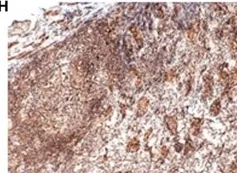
Pituitary gland serial sections from a representative area of the patient's pituitary biopsy. Pituitary gland serial sections from a representative area of the patient's pituitary biopsy, showing the most relevant immune-histopathological findings. Note the germinal center consisting of CD20+ B cells and peripheral CD3+ T cells (classified as T lymphocytes). Both CD4+ (helper) and CD8+ (cytotoxic) lymphocytes were found, as well as abundant macrophages (CD68+). T-regulatory cells were present in germinal centers and in the periphery (Foxp3+ and PD1+). Interleukin (IL)-17 staining was found not only in infiltrating lymphocytes but also in cells of pituitary origin in both hypophysitis and normal pituitary (data not shown). IL-17. Sections. Are shown as 10x.
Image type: pathology (immunostaining)